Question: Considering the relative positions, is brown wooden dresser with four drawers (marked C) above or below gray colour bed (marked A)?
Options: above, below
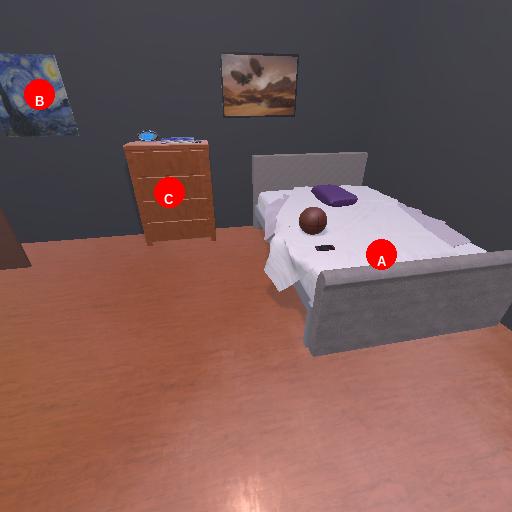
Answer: above